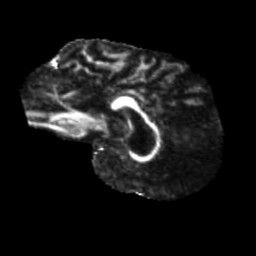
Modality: FA
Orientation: sagittal
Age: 57
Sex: male
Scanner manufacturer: siemens
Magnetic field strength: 3 T
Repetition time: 5.25 s
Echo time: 0.08 s